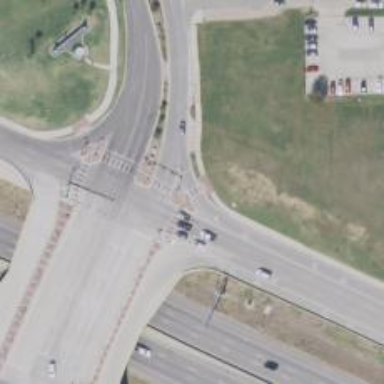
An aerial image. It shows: Marked footway crossing with pedestrian island.